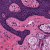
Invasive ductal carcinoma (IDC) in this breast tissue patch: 0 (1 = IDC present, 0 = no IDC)